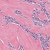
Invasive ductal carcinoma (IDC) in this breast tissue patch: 1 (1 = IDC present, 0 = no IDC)